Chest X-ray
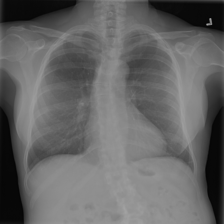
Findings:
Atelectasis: negative
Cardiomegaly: negative
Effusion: negative
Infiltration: negative
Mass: negative
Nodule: negative
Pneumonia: negative
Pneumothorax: negative
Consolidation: negative
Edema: negative
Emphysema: negative
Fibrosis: negative
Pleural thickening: negative
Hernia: negative